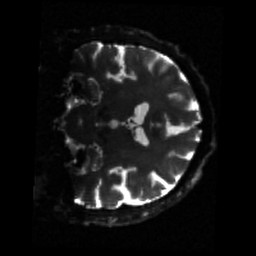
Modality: sbref
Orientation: coronal
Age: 66
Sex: male
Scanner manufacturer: siemens
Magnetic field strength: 3 T
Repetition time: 3.23 s
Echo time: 0.0892 s